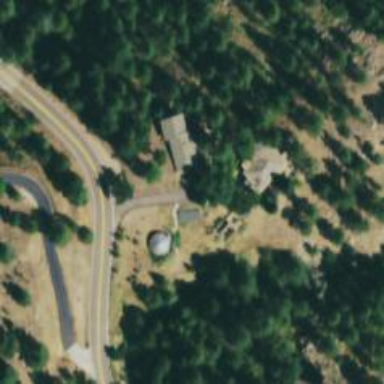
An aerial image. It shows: Driveway.